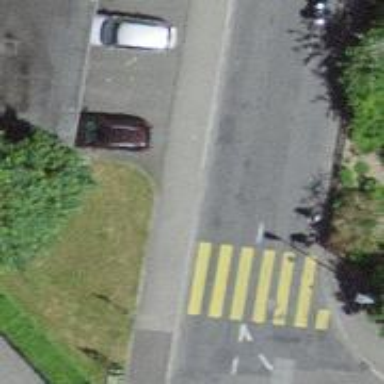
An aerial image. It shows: Uncontrolled zebra crossing with notable zebra markings.